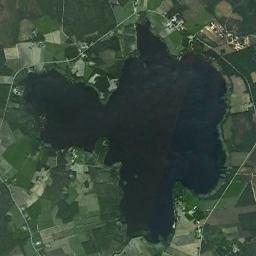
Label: lake